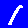
Digit: 1